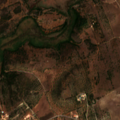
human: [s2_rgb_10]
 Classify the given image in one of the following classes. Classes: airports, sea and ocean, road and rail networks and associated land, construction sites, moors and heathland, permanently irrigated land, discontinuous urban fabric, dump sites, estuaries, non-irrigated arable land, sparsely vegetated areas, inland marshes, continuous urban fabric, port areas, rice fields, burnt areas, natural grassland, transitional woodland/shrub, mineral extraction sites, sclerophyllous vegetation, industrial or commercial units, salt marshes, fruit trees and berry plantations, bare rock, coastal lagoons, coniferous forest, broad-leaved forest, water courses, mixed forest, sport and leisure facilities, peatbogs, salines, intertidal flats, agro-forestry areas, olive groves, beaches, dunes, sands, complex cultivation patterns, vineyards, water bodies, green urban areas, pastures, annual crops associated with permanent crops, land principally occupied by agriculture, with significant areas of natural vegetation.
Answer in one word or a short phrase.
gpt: permanently irrigated land, annual crops associated with permanent crops, complex cultivation patterns, land principally occupied by agriculture, with significant areas of natural vegetation, sclerophyllous vegetation